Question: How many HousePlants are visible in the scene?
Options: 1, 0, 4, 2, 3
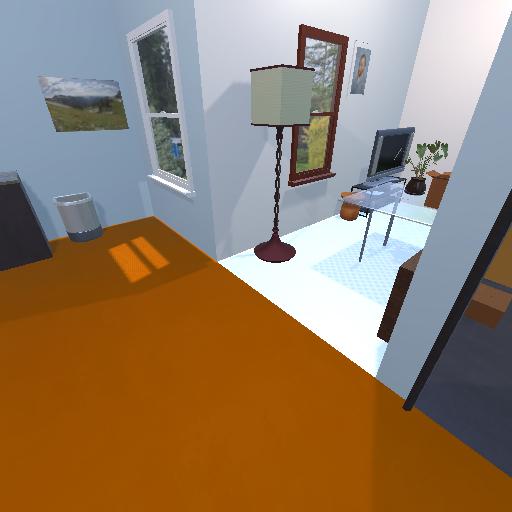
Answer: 1